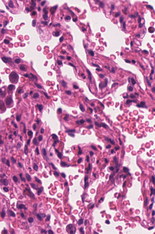
Tumor epithelial tissue: no
Tumor-associated stroma tissue: no
Normal tissue: yes